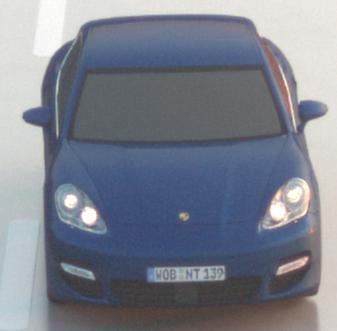
Make: Porsche
Model: Panamera
Detailed model: Panamera (970)
Model produced from: 2010/05
Model produced until: 2013/04
Doors: 5
Color: blue
Road condition: wet road
Daytime: sunrise or sunset
Contrast: medium contrast